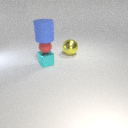
small cyan metal cube below small red rubber sphere